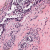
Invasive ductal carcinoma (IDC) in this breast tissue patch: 0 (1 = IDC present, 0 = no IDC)